Question:
'''
Java -> Code Style -> Code Templates -> Comments -> Methods -> Edit
'''
I have removed whitespace in above template and save the setting but space wasn't removed when I press ++ for Eclipse autoformat.
Checkstyle is complaining me about this space and I can't remove manually in every java file. Do I need to use regex to replace instead?
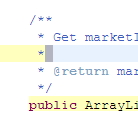
Answer: One possibility is to configure the Java editor save actions to remove trailing spaces.
This is configured in 'Preferences > Java > Editor > Save Actions'. Check 'Addition actions' and click 'Configure...'. On the 'Code Organizing' tab you can configure the 'Remove trailing whitespace' option.